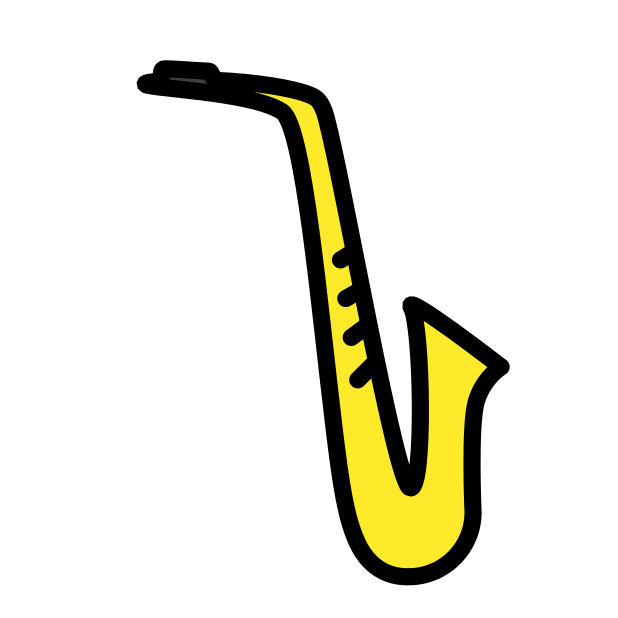
saxophone